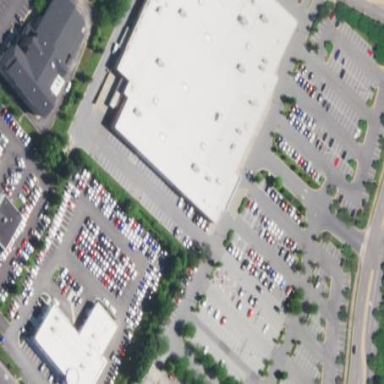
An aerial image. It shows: Retail area.